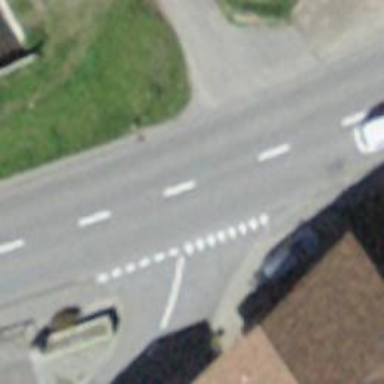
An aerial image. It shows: Unmarked crossing on asphalt footway.